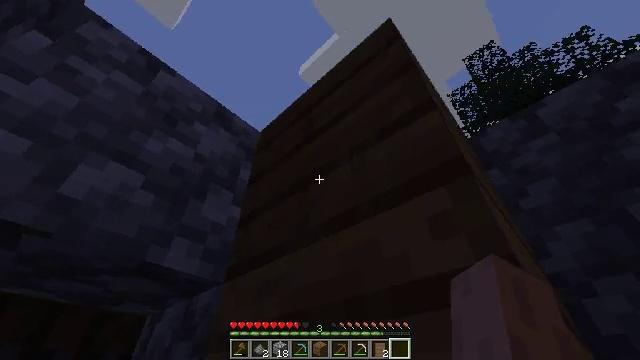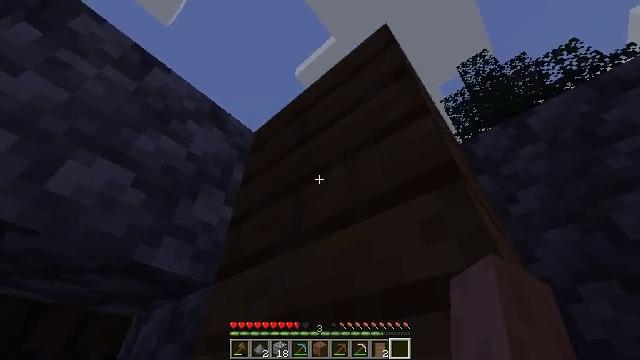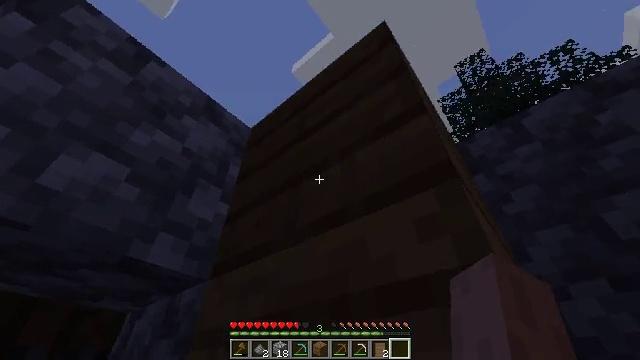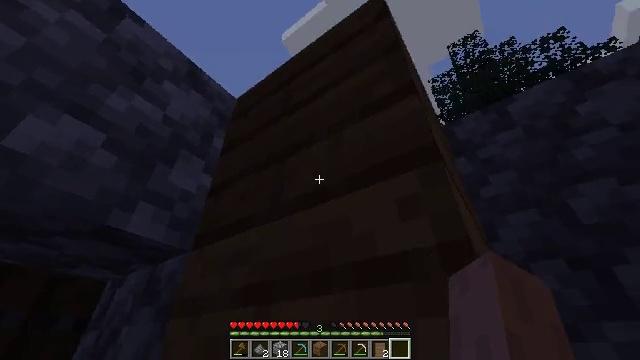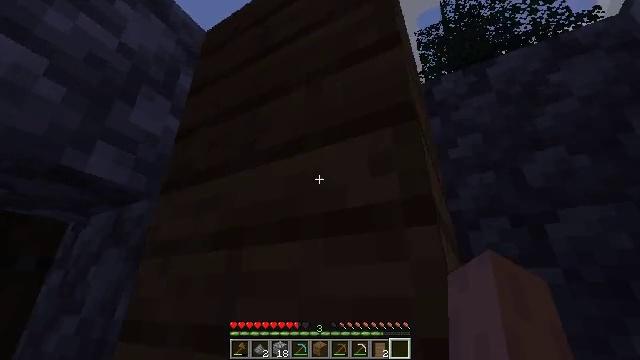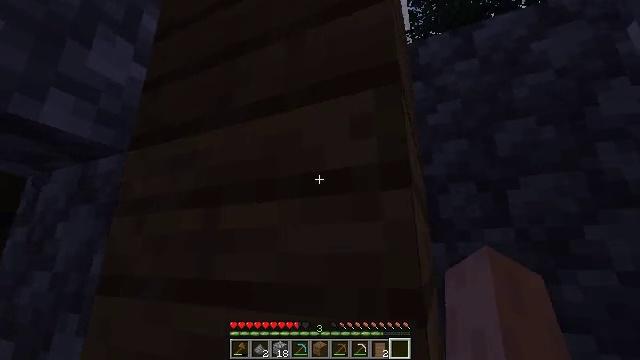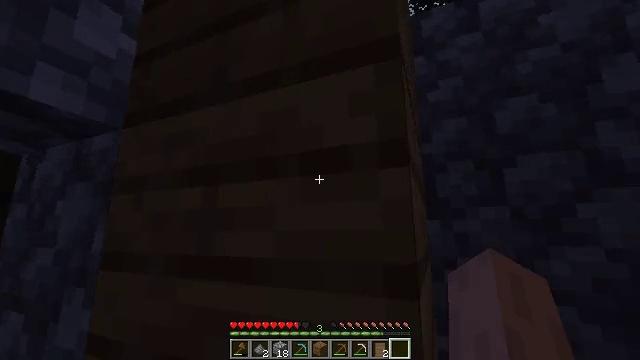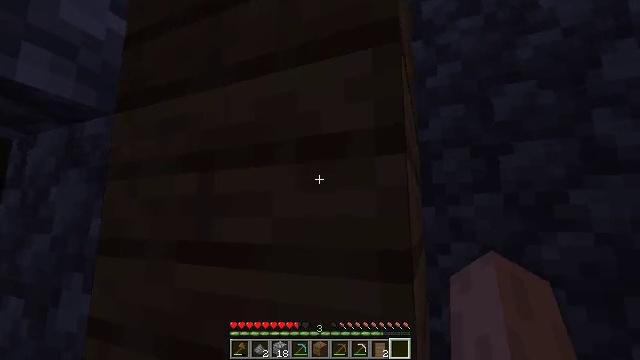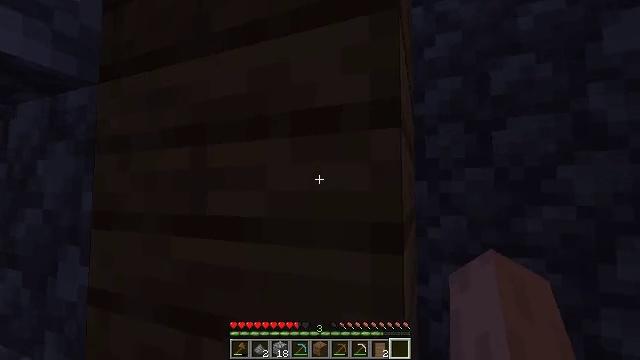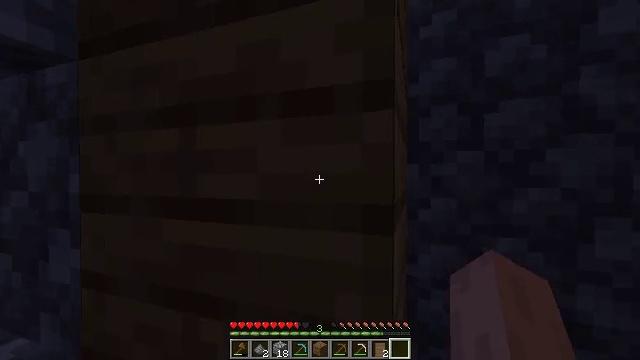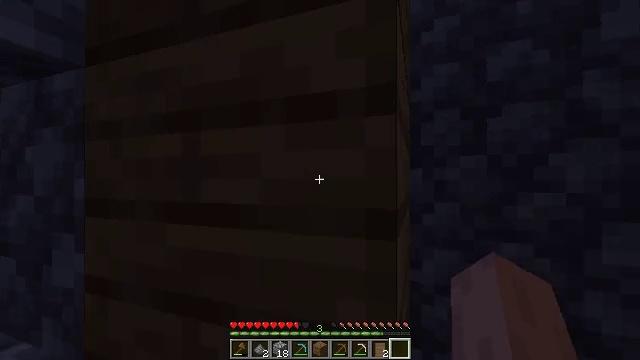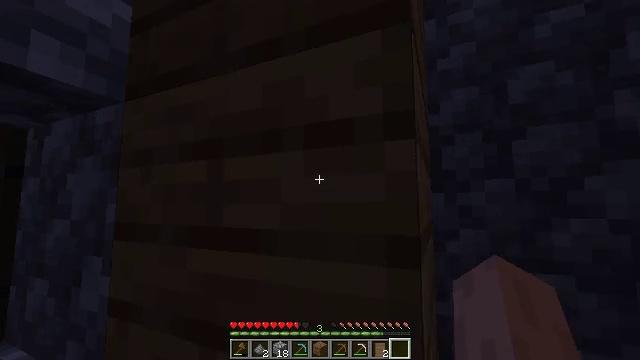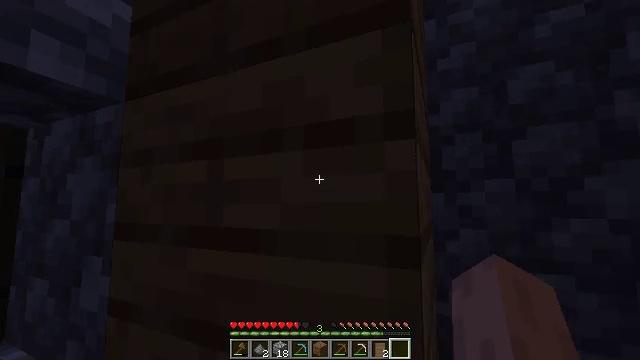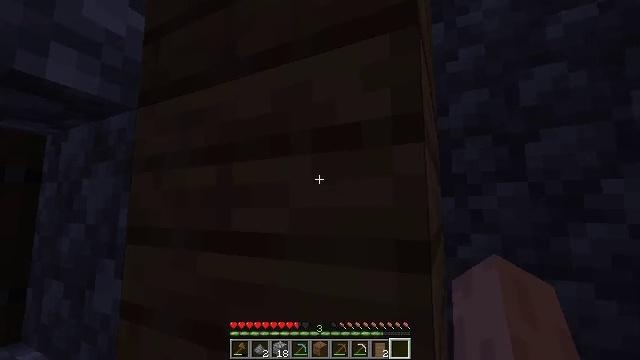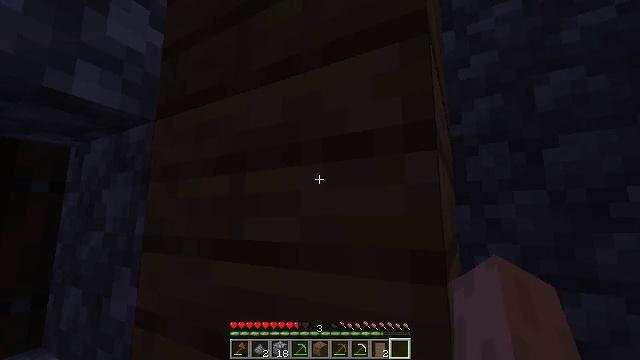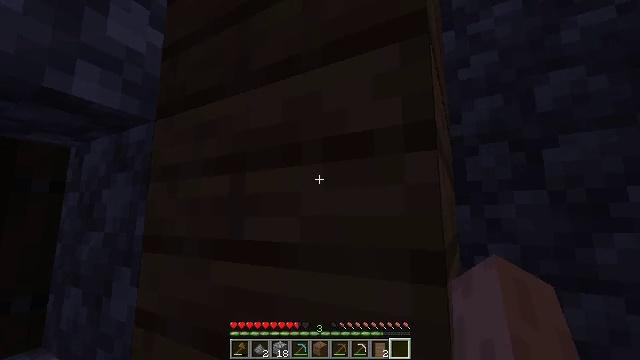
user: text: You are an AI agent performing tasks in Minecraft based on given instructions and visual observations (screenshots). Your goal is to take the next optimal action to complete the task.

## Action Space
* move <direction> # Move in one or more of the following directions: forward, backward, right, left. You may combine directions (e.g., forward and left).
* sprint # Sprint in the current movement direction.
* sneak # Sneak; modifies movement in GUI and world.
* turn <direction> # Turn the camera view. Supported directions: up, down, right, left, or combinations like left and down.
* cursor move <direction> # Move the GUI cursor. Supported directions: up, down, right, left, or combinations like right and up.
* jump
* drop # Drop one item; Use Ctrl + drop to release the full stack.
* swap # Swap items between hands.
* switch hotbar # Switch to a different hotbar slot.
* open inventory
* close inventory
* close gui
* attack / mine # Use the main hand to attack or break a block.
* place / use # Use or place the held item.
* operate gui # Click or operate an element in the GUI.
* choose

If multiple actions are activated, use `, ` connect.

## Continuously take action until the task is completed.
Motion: motion action
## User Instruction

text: Get spruce planks back into your inventory.
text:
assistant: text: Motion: turn right
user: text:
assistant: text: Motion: turn right
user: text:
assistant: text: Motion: turn right and down
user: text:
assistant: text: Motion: turn right and down
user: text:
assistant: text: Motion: turn right and down
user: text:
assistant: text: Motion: turn down
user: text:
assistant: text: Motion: turn down
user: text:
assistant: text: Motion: turn right and down
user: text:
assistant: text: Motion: turn right and down
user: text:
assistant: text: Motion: turn up
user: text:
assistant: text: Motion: turn left and up
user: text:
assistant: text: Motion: no_op
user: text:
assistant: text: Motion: turn left
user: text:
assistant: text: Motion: turn left and up
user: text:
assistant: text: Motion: no_op
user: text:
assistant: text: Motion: no_op
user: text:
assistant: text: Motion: no_op
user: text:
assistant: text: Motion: no_op
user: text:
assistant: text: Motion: no_op
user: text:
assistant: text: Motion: no_op
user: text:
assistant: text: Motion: no_op
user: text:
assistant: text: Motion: no_op
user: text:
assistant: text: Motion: no_op
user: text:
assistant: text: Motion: no_op
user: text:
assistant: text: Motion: no_op
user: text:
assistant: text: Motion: no_op
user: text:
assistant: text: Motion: no_op
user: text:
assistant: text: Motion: no_op
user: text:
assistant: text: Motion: no_op
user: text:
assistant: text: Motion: no_op